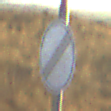
Verkehrszeichen: EndeSaemtlicherBegrenzungen
Umgebung: Outdoor, Nature
Tageszeit: SunriseSunset
Wetter: Clear
Licht: Natural
Jahreszeit: NotSpecified
Kontrast: LowContrast